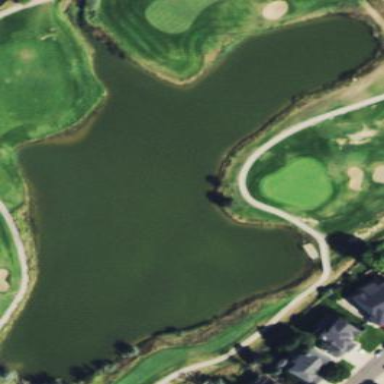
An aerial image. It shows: Water hazard in golf course. The hazard is natural water feature.